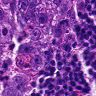
Metastatic tissue present: yes